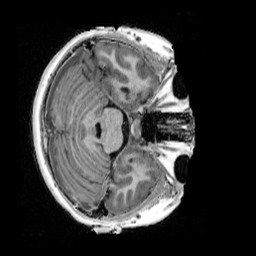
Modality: UNIT1_denoised
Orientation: axial
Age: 11
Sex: female
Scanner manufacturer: siemens
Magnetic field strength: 3 T
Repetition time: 4 s
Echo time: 0.00303 s